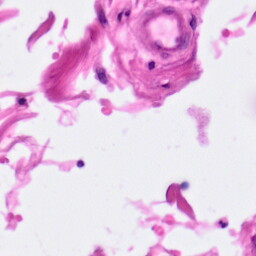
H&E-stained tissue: Pancreatic